八年级 · 度量几何学
如图, 在 $\triangle A B C$ 中, $A B$ 的垂直平分线分别交 $A B 、 B C$ 于点 $D 、 E$, 连接 $A E$,若 $A E=4, E C=2$, 则 $B C$ 的长

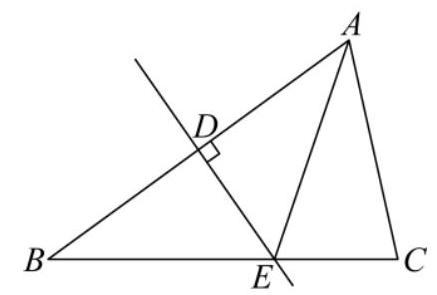
答案: 6